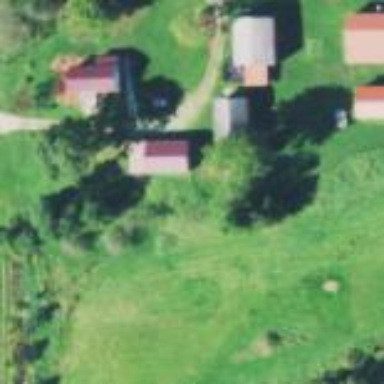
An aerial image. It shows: Farmyard area.